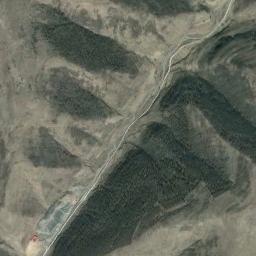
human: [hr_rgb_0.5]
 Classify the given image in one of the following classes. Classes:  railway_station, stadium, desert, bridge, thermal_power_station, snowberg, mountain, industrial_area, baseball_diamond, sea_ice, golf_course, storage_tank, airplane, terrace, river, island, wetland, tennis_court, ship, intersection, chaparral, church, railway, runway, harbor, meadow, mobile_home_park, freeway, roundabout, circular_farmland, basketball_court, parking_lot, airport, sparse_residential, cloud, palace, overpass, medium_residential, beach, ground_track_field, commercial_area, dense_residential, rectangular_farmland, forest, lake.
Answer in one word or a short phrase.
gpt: mountain